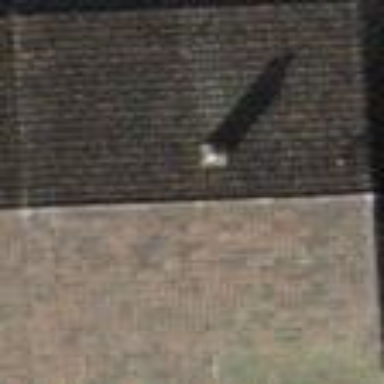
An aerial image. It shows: Building with gabled roof.